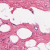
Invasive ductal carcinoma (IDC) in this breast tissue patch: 0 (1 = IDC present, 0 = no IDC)